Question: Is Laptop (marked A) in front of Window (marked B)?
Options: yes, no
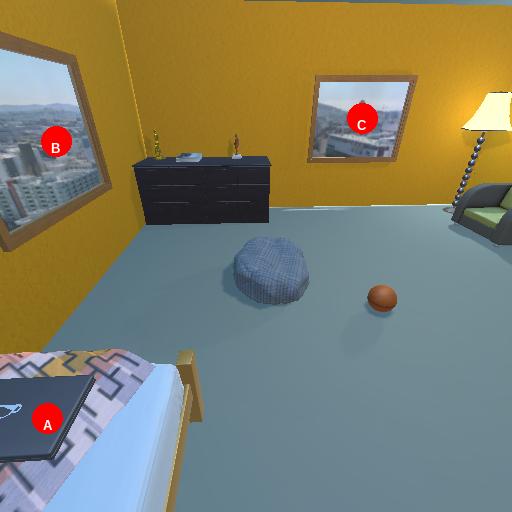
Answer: yes